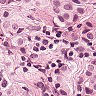
Metastatic tissue present: yes